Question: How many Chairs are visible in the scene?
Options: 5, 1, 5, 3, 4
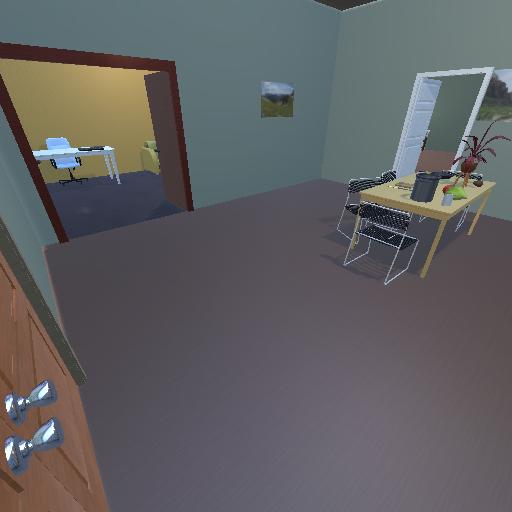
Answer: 5